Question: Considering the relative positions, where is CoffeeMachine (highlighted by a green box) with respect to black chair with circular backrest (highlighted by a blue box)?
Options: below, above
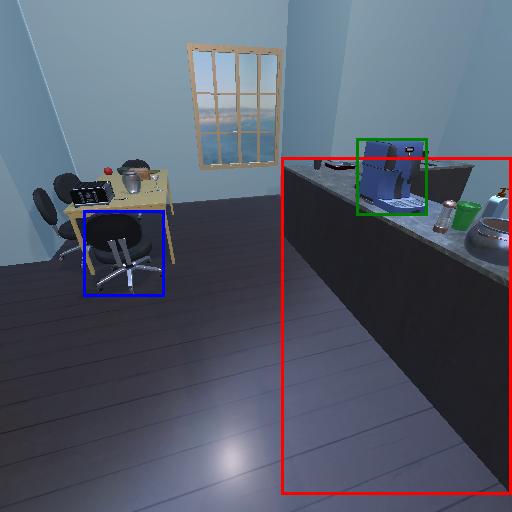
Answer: below